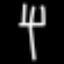
Label: fork